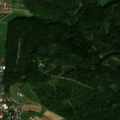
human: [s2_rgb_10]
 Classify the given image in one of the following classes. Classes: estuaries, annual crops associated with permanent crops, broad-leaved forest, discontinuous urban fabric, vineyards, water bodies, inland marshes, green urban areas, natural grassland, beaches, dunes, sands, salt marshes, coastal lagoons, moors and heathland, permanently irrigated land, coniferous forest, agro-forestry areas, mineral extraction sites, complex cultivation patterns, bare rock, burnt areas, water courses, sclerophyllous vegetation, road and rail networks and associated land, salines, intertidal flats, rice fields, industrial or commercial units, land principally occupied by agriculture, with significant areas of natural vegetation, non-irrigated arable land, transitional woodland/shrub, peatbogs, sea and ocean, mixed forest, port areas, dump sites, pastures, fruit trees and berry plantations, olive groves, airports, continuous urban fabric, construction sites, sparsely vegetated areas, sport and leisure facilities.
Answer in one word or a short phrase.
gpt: discontinuous urban fabric, non-irrigated arable land, mixed forest